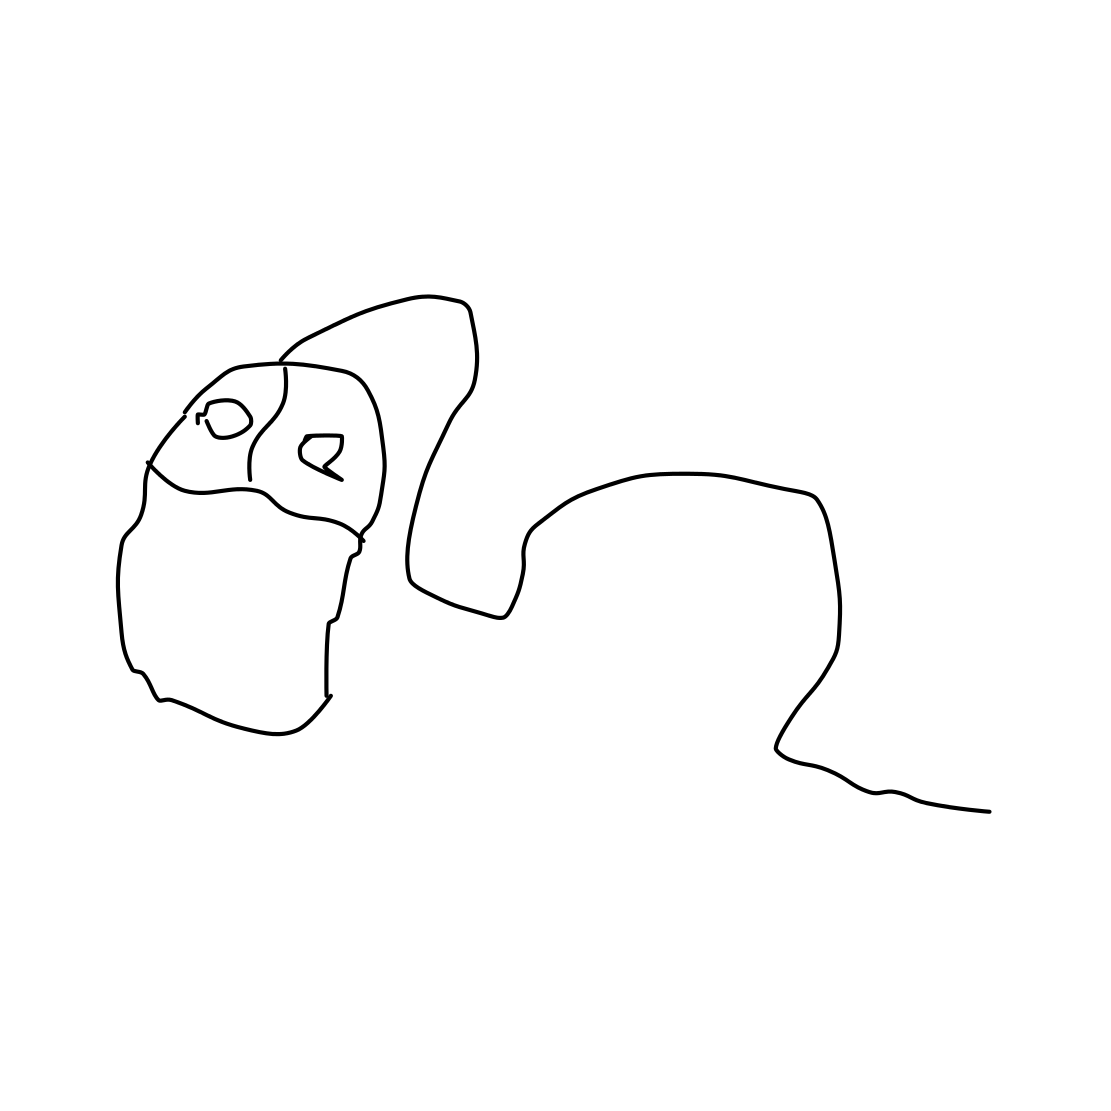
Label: computer-mouse